Field crop: maize
Growth stage: 2
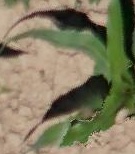
Species: maize